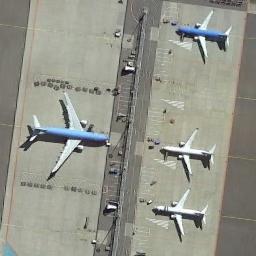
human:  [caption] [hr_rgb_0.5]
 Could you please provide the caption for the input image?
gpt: Two blue airplanes and two white airplanes are parked on the runway .

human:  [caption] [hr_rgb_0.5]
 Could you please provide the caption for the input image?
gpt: Two white planes and two blue fuselage planes parked neatly next to the building inside the airport .

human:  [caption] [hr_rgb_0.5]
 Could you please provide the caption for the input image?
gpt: Three small planes and a big plane parked on the airport and the big one opposite the others .

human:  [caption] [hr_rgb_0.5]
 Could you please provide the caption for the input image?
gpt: Two white and one blue planes are parked on an open field, And one blue plane is parked on the other open field .

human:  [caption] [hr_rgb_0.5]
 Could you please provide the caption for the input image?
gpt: Four planes are in the parking lot .